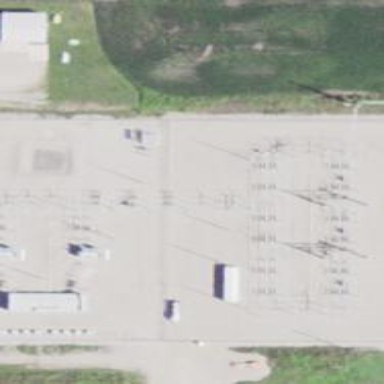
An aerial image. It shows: Switch for power supply.